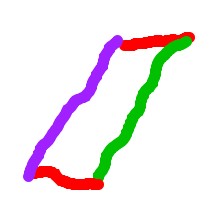
Shape: parallelogram